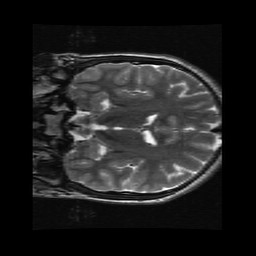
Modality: T2w
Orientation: coronal
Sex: male
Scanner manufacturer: ge
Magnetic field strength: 3 T
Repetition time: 5 s
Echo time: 0.1022 s